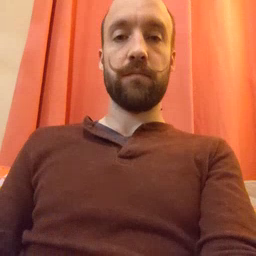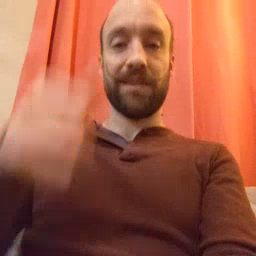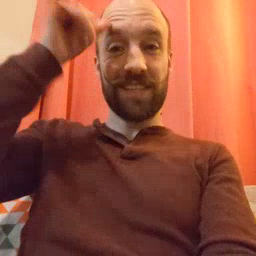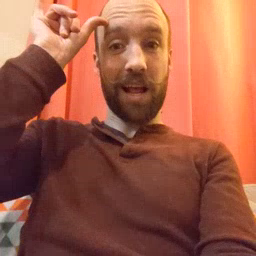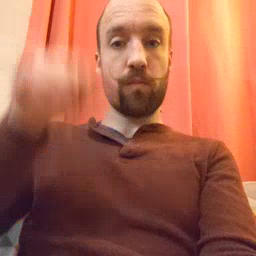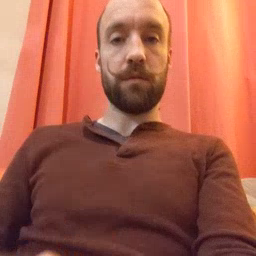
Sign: cow